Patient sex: M
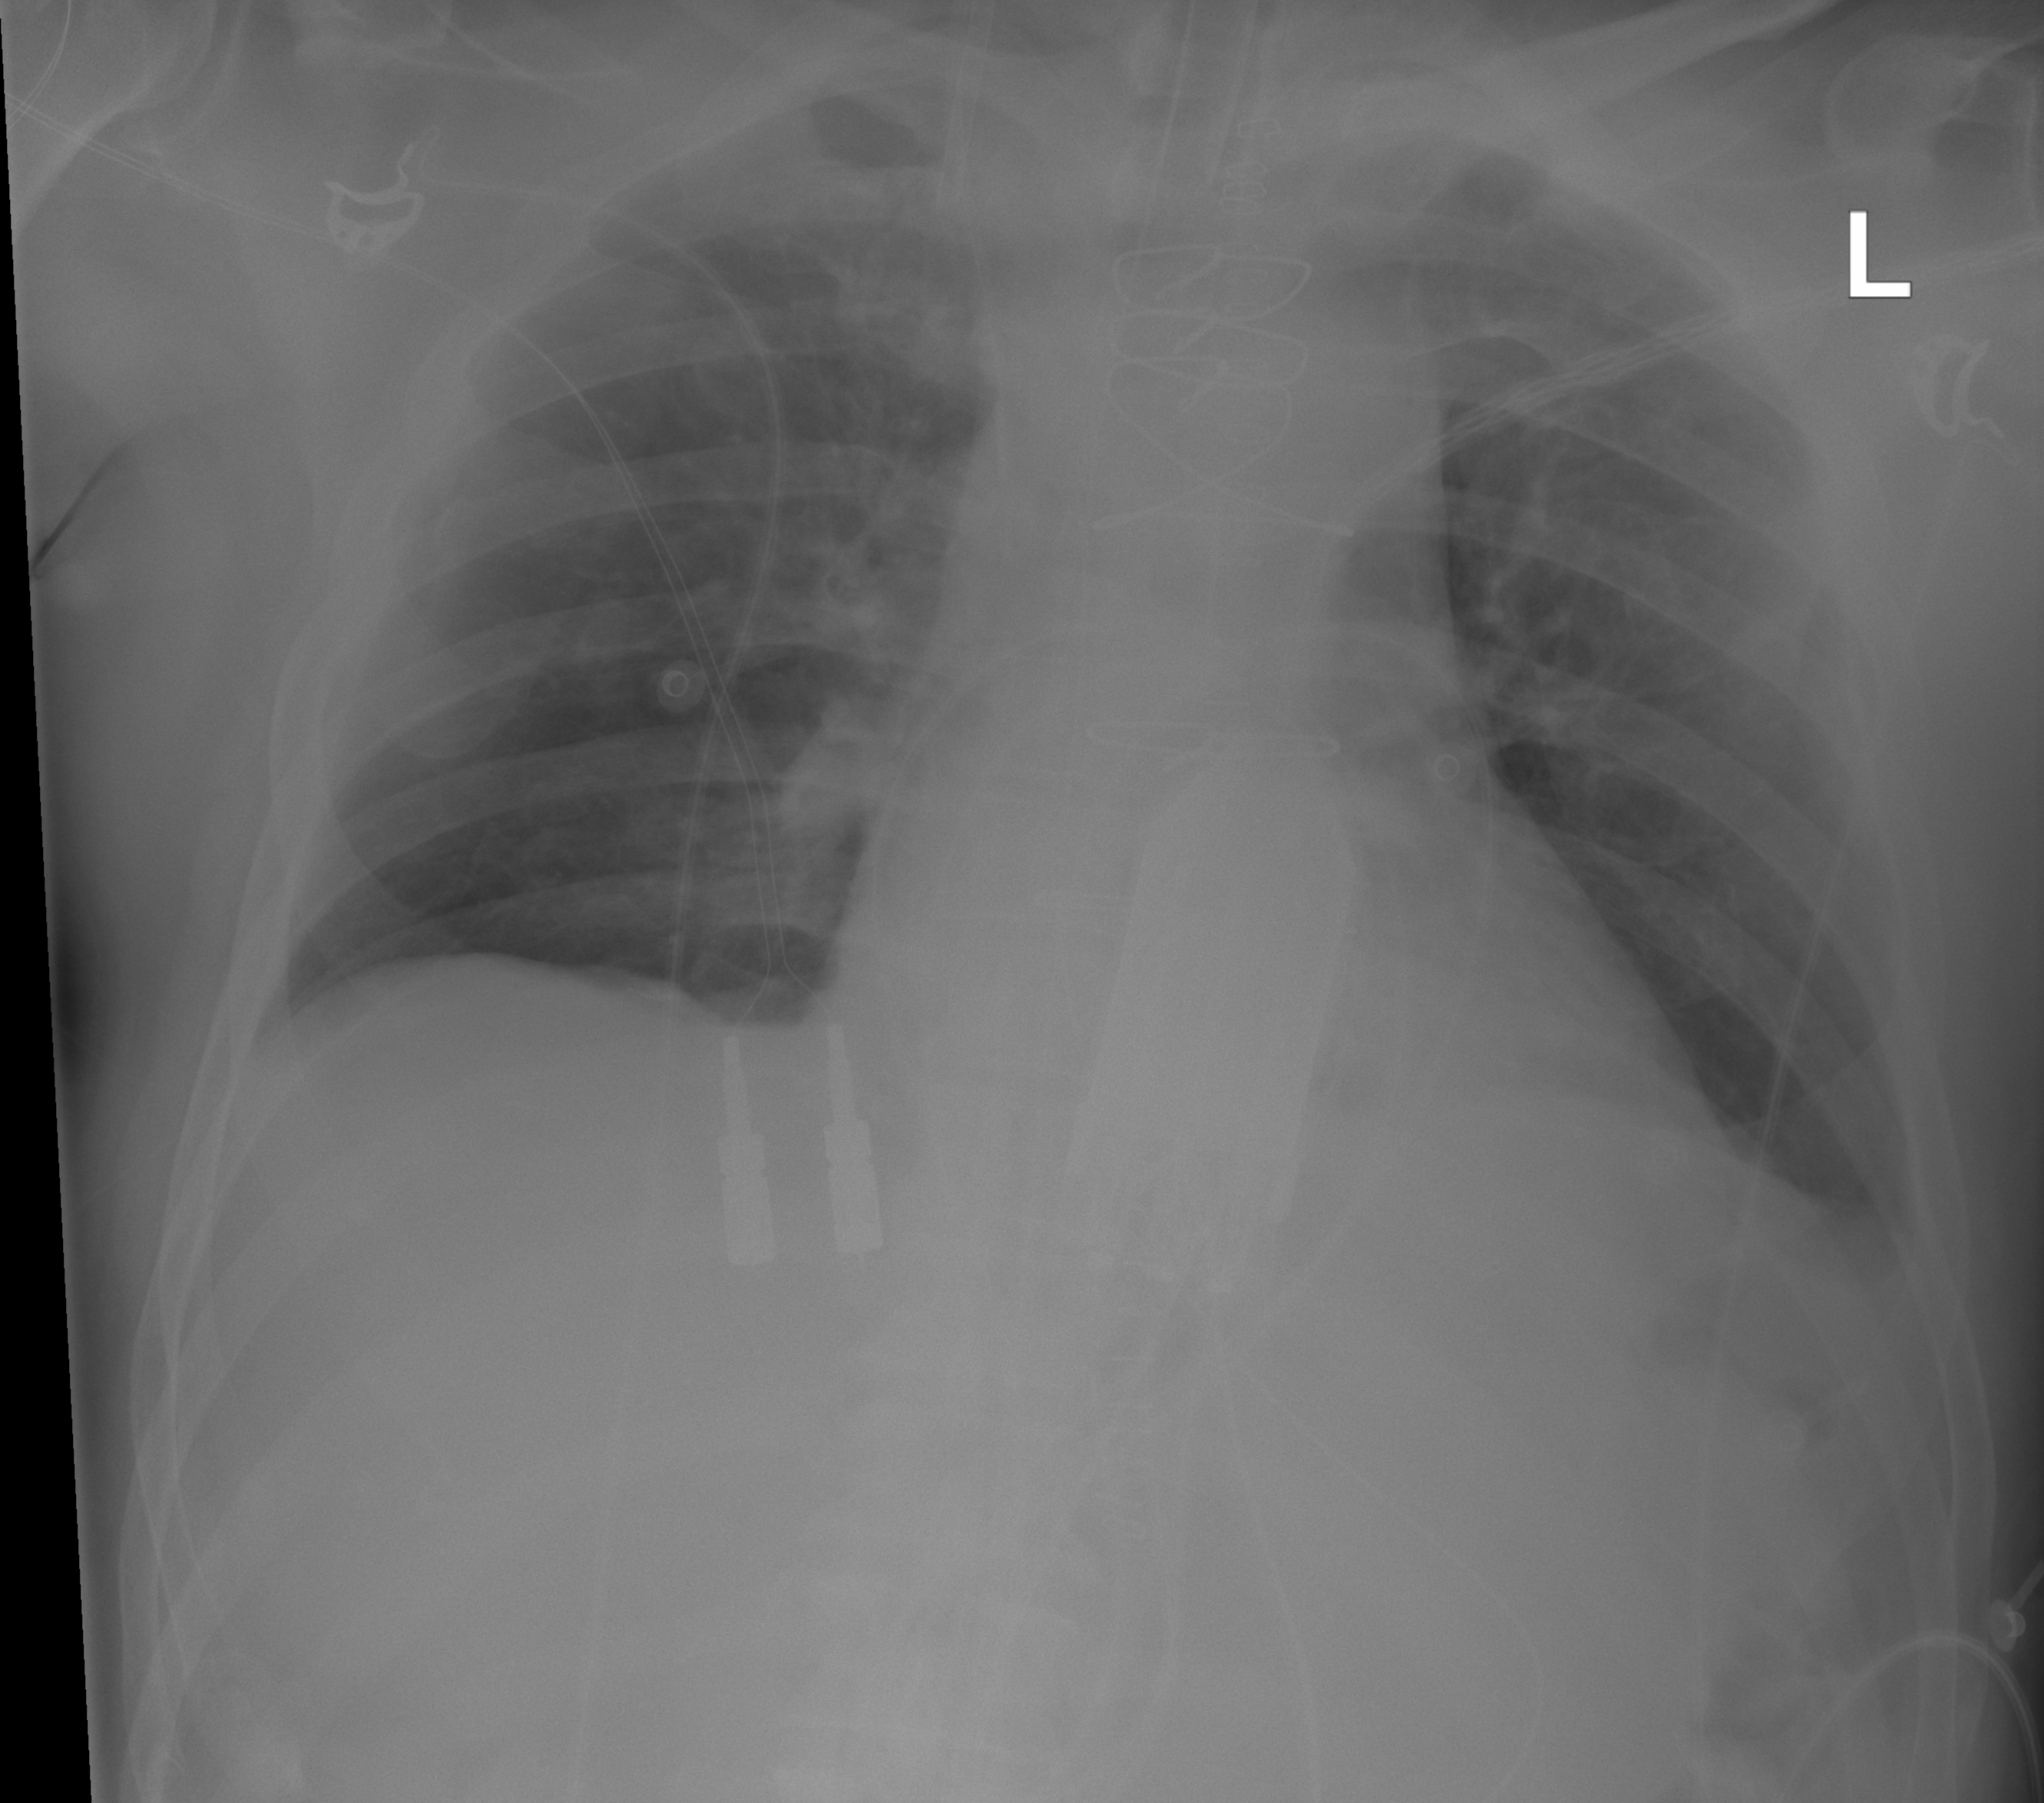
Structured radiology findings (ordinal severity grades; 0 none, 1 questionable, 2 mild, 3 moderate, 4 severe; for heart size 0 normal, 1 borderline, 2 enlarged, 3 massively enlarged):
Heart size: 0
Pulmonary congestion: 0
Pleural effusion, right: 0
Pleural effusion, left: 2
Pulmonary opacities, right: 0
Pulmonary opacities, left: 0
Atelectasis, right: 0
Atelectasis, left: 0